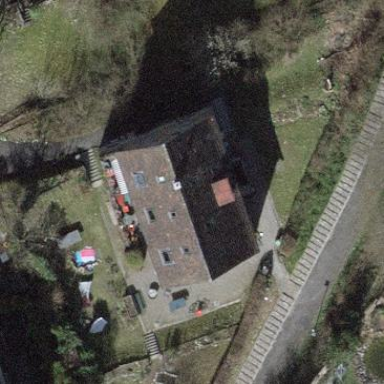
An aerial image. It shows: Detached residential building.